Current action and preconditions to check: path_clear

Your task: For each precondition in the list above, predict whether it will hold at this action.

Consider the current scene as observed from the mobile robot's camera, and analyze the predicted future states of all dynamic agents (e.g., people, animals, vehicles, or any moving entities) within the NEXT SECOND.

IMPORTANT: Only answer "very likely" if you are absolutely certain—based on strong, clear evidence—that a dynamic agent will violate the precondition in the predicted future state. Do NOT answer "very likely" for unlikely, ambiguous, or low-probability risks.

Ask yourself for each precondition: Is there a high probability, with clear and convincing evidence, that the predicted future states of any dynamic agent will interfere with the predicted future state of the currently executing action within the NEXT SECOND, causing that precondition to fail?

Assess the risk level based on these predictions. Use "likely" or "very likely" if motions create a clear risk of interference.

Use "neutral" or "improbable" if agents are nearby but their predicted paths are clearly diverging or non-conflicting.

Failure Risk Categories: "very improbable", "improbable", "neutral", "likely", "very likely"

Answer Format: Output ONLY the probability_of_failure value from these categories: "very improbable", "improbable", "neutral", "likely", "very likely"

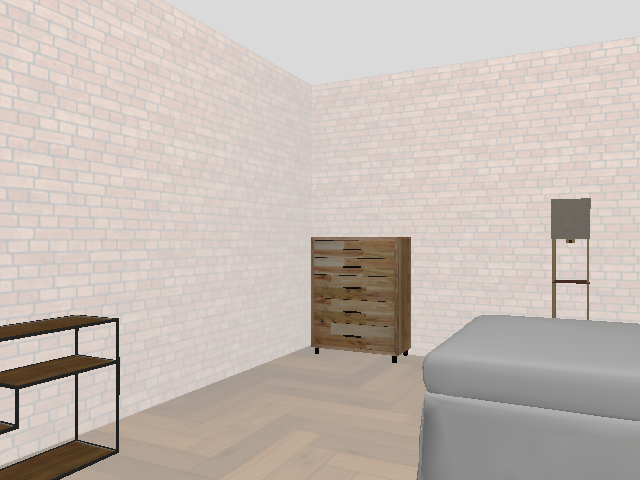

Answer: very improbable